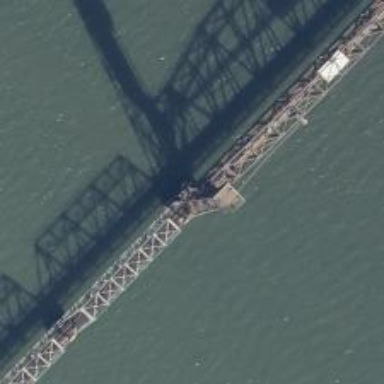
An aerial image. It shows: Bridge with lift piers as supports.